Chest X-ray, PA view. Patient: 51 years old, sex F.
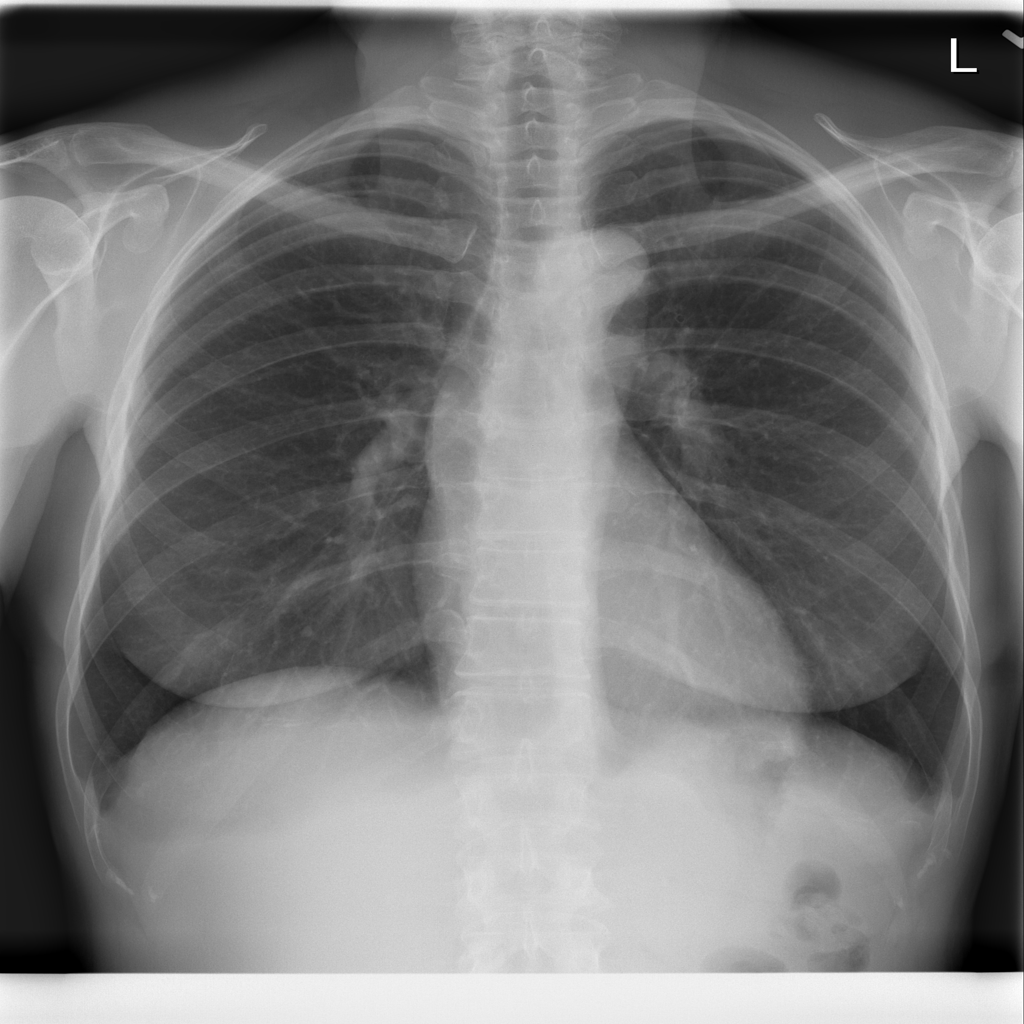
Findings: No Finding